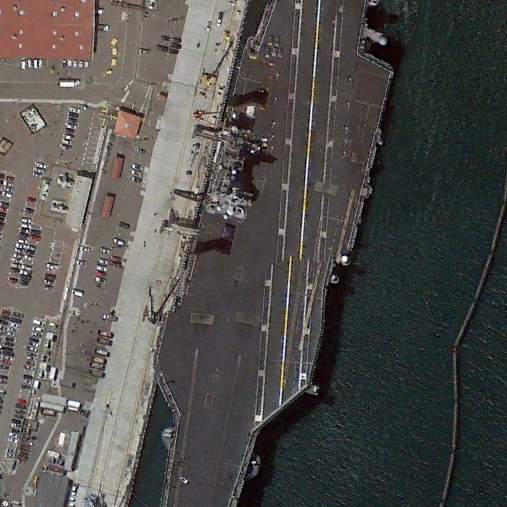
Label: aircraft_carrier